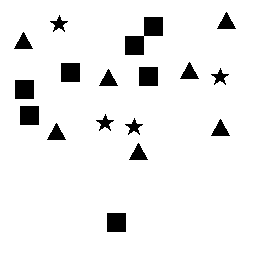
Squares: 7
Triangles: 7
Stars: 4
Total shapes: 18